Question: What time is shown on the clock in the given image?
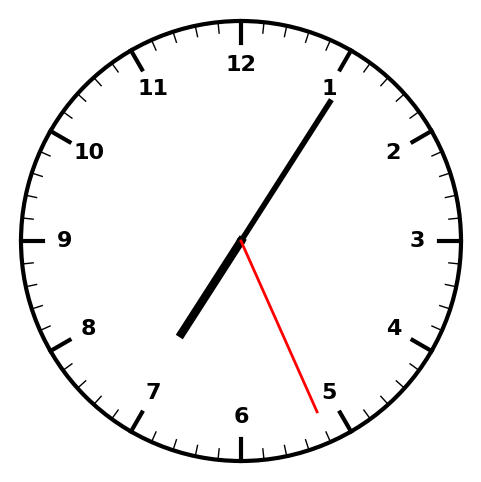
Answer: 07:05:26